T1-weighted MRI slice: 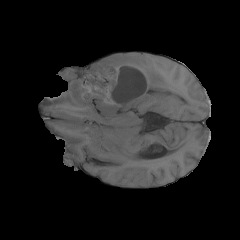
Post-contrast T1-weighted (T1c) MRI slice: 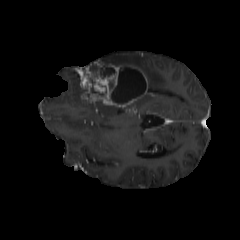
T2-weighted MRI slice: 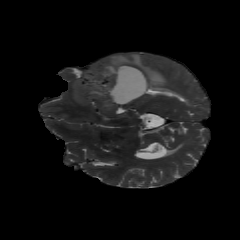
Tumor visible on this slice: yes